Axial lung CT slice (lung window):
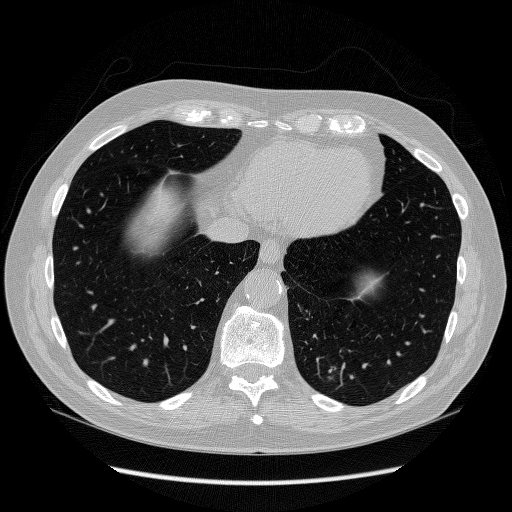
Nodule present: no